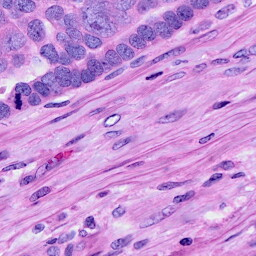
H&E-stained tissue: Ovarian